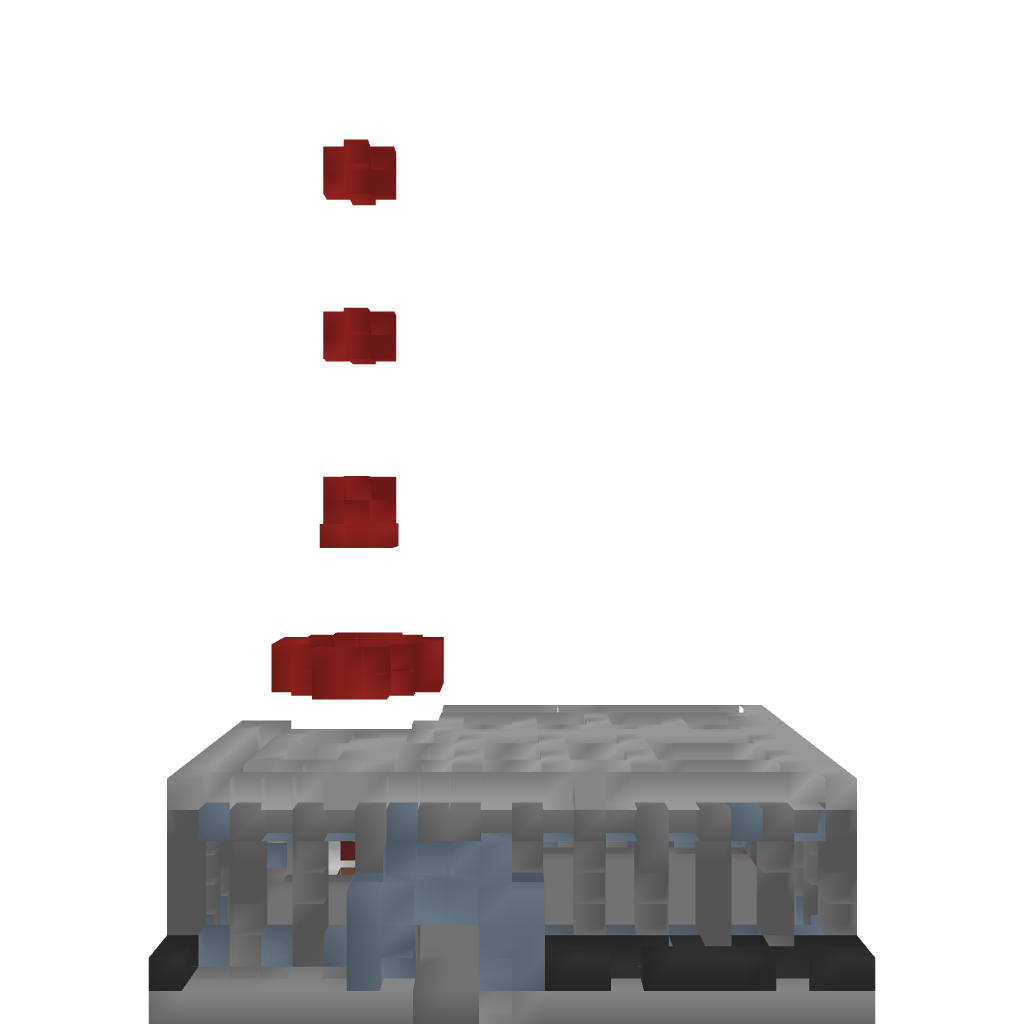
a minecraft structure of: Medium Factory